Question: I am having 2 objects and I want them to have movement as shown here:

Now I have their 3D models as & their offset calculations.
I can also import them into aframe, but after that unable to figure out their movements using keyboard press. and maintain their posture e.g.
1. I want square element to move linearly by specific length when Q is Pressed
2. Round Element Rotary movement by specific degrees when R is pressed
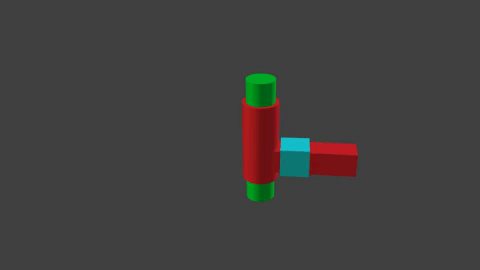
Answer: Two issues here:
'''
document.onkeypress = function(e) {
if (e.charCode === 118) {
}
};
'''
You can react on either 'charCode' (ASCII) or 'key'('d', 'f'..).
Fiddle <URL>.
if you want the square to move along a cylinder, make it a of the cylinder.
'''
<a-cylinder>
<a-box></a-box>
<a-cylinder>
'''
now, the box will move within the parents frame of reference. Moving it "forward" won't move it along the "forward" vector, but along the "forward" vector.
fiddle <URL>.